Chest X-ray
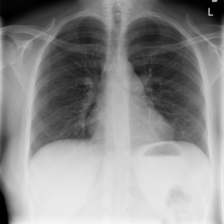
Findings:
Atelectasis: negative
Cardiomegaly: negative
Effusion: negative
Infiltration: negative
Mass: negative
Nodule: negative
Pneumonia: negative
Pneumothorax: negative
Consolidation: negative
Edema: negative
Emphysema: negative
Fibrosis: negative
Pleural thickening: negative
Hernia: negative